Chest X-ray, PA view. Patient: 69 years old, sex F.
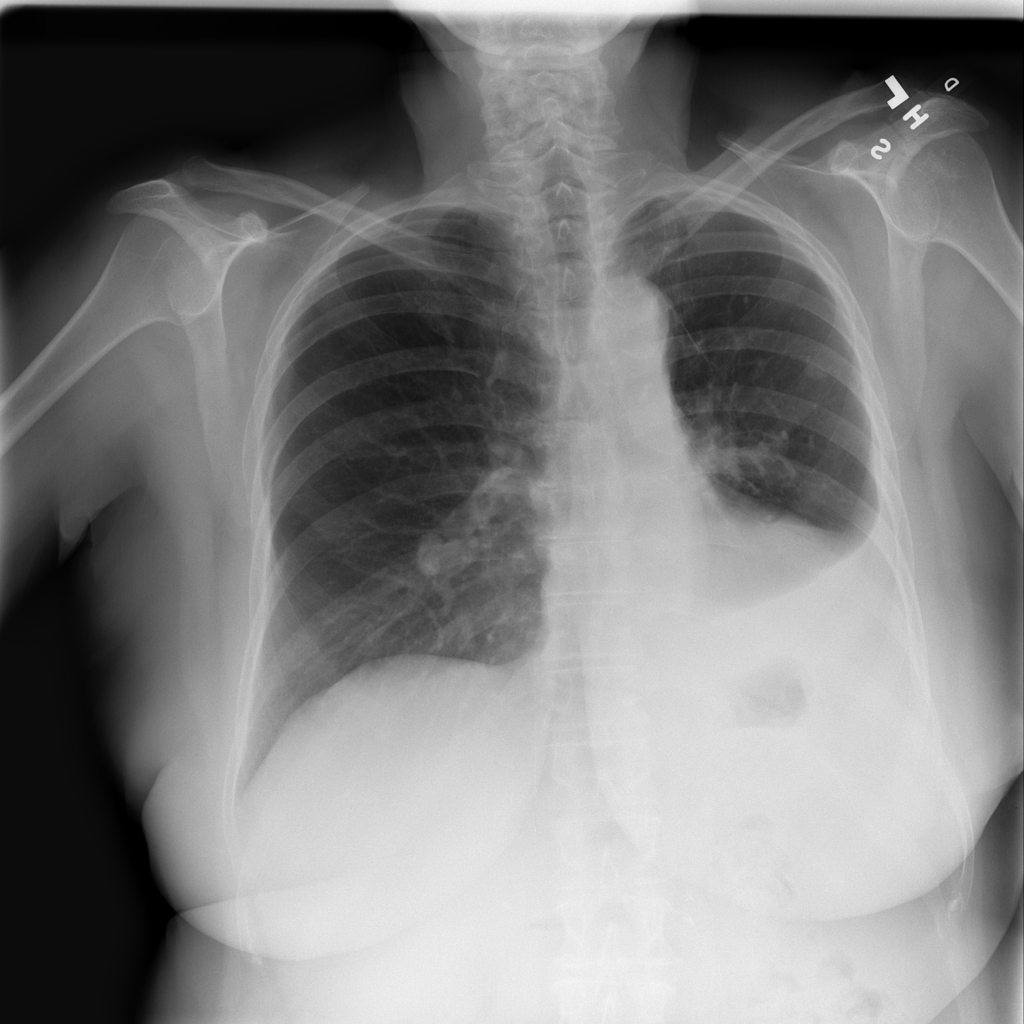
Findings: Effusion, Nodule